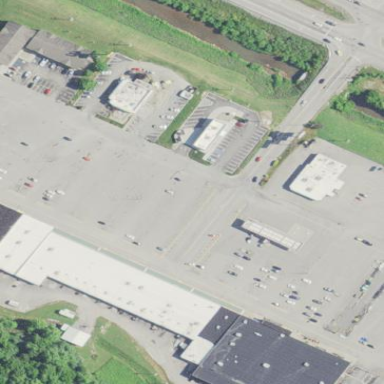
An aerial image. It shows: Retail area.